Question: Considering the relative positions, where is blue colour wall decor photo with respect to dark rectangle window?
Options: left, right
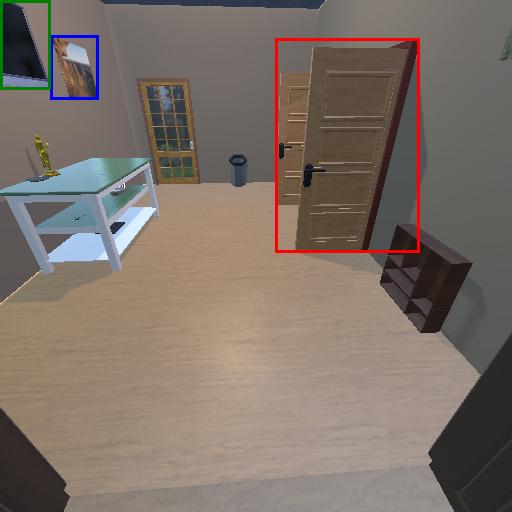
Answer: left